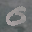
Label: 0